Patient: sex F, age 78
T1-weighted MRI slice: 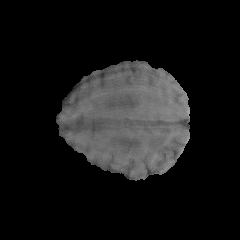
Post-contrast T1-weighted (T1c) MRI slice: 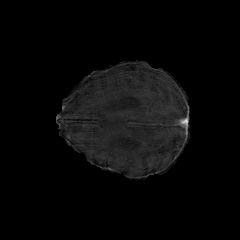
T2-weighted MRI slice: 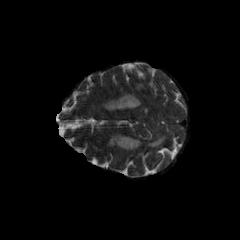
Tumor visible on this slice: no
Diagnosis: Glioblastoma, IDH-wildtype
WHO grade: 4